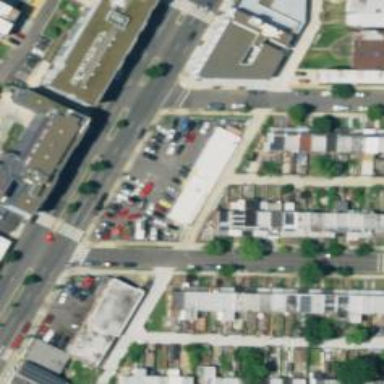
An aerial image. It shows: Alley classified as service road.